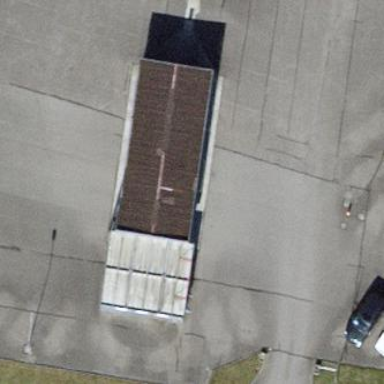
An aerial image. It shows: Industrial building.